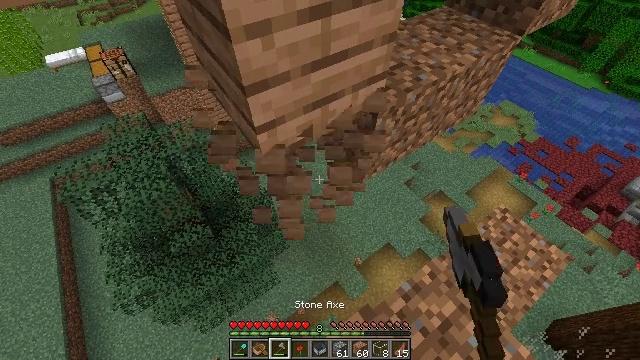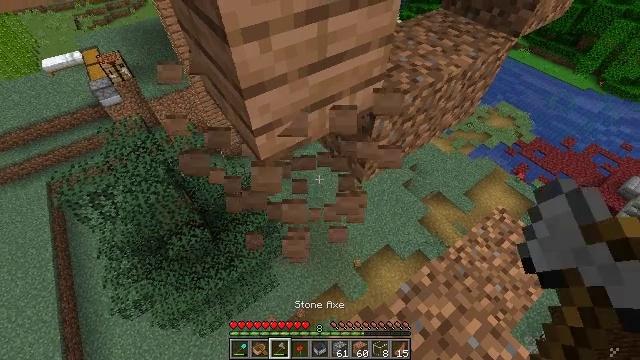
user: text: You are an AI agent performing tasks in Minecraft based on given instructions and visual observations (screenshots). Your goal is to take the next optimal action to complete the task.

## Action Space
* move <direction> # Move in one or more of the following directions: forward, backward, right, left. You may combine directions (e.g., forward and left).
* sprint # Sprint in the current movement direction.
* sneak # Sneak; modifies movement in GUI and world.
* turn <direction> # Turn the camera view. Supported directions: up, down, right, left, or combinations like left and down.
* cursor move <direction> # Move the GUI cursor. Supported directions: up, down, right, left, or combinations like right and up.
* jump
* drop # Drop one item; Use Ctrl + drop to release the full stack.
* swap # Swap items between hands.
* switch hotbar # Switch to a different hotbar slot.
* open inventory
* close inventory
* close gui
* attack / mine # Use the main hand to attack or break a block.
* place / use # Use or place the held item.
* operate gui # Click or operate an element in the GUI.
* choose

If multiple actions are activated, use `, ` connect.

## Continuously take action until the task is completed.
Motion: motion action
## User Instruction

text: Attack the jungle planks to collect them.
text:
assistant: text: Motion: sneak, attack / mine
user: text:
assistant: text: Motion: sneak